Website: lowes
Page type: receipt
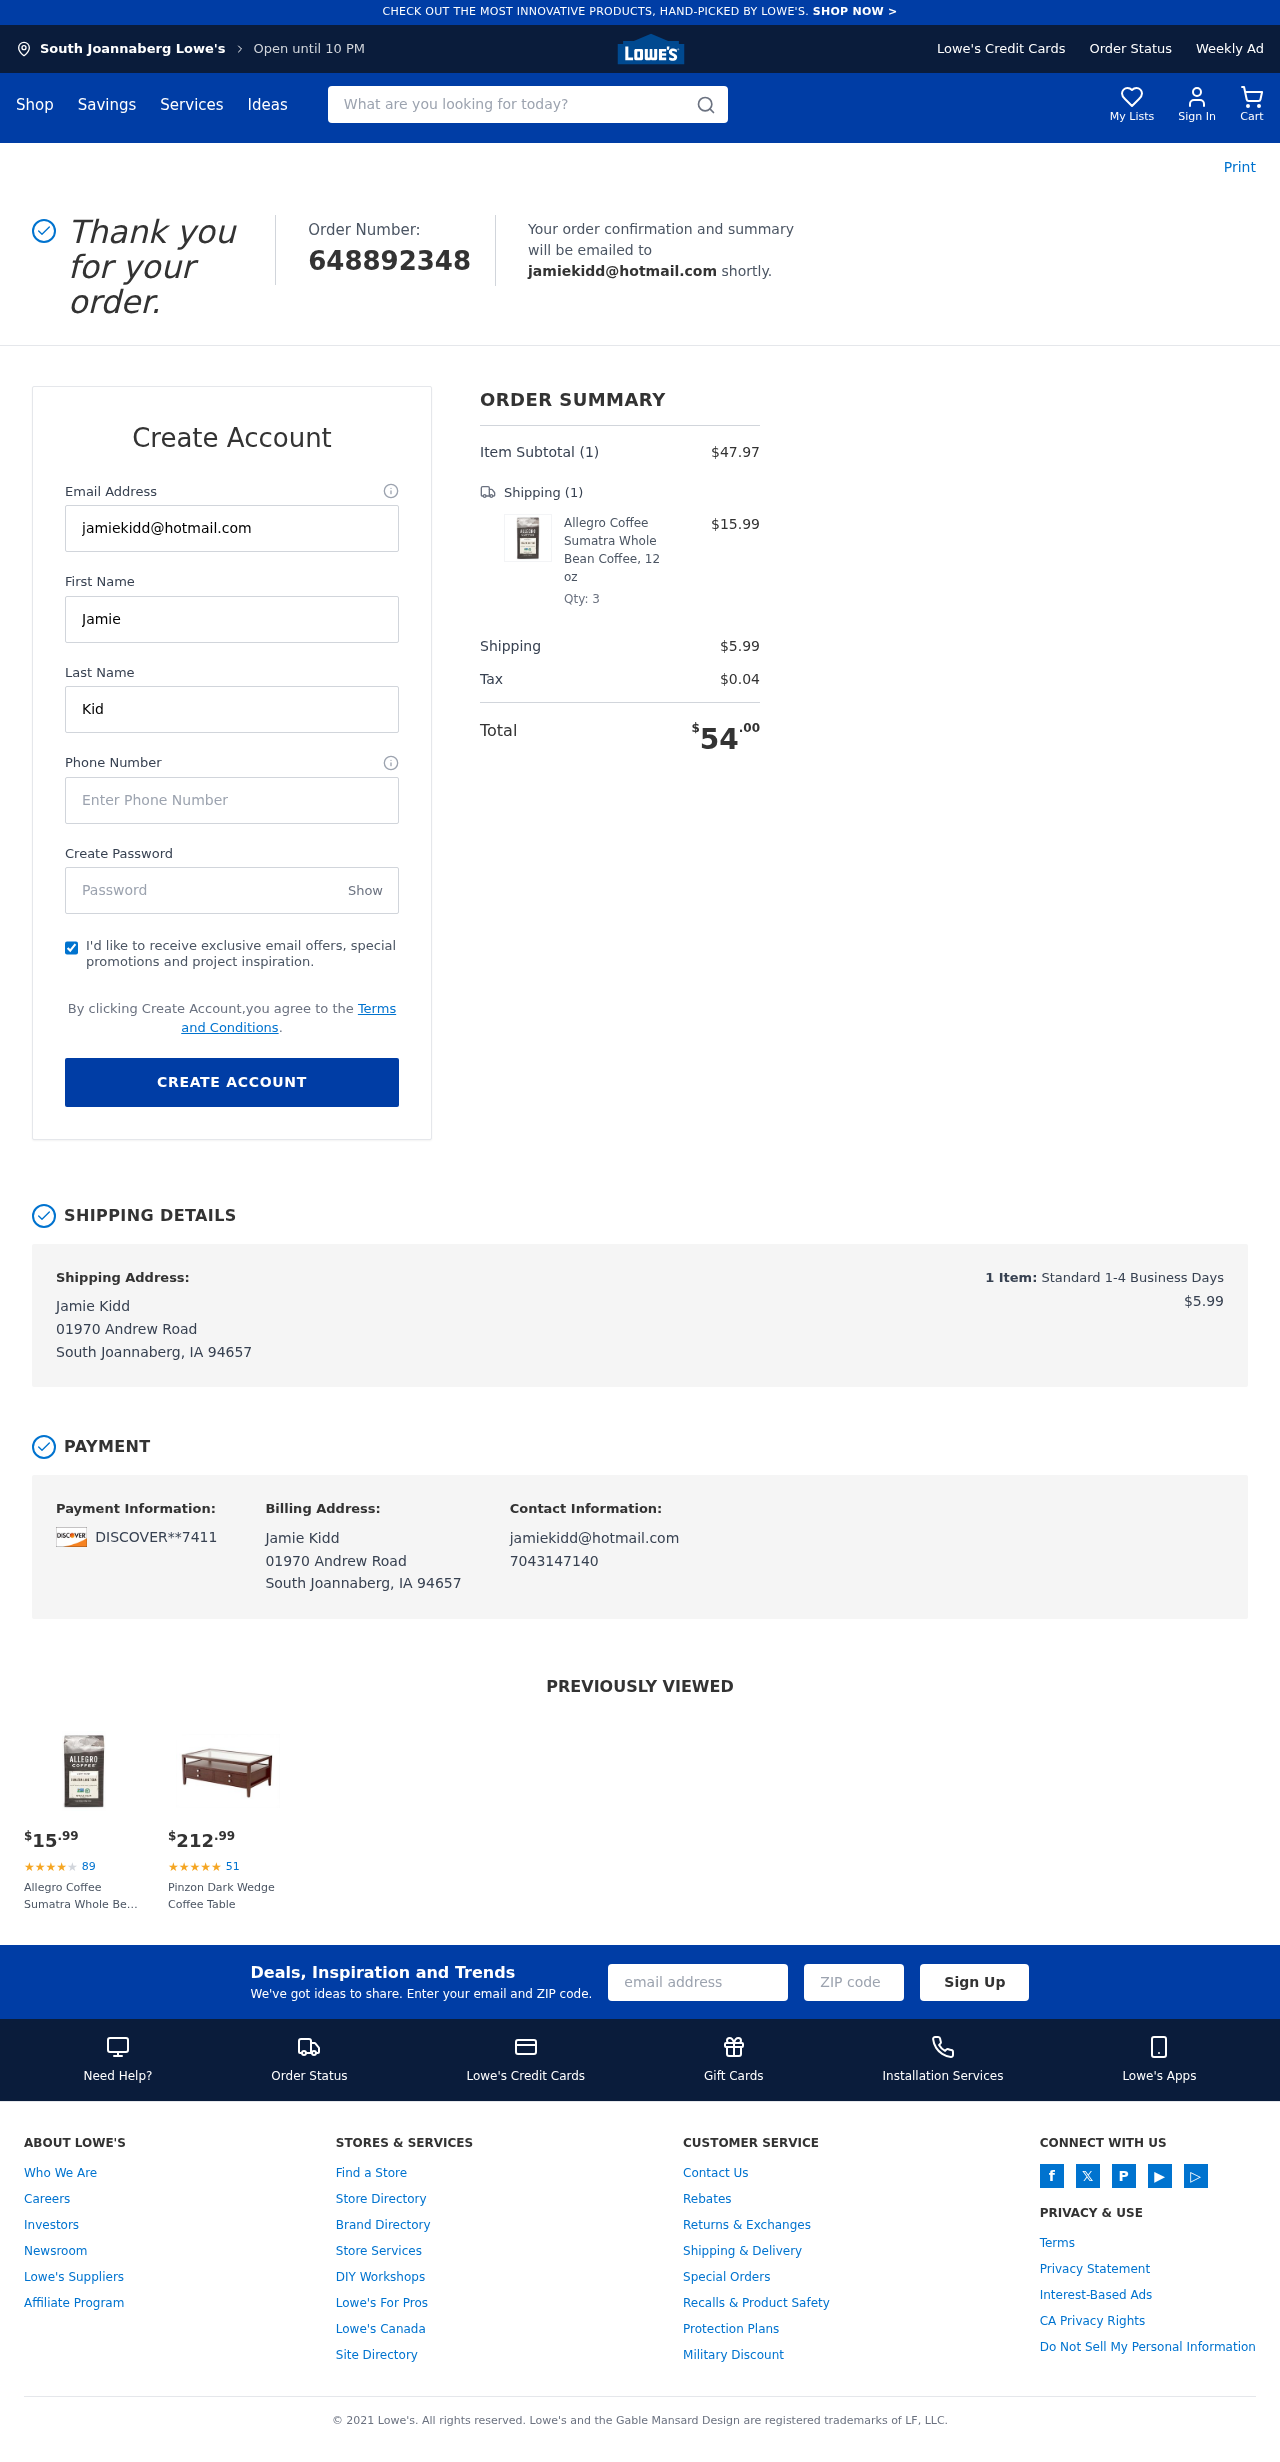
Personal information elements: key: PII_CARD_LAST4
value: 7411
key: PII_CARD_TYPE
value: DISCOVER
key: PII_CITY
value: South Joannaberg
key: PII_EMAIL
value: jamiekidd@hotmail.com
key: PII_FULLNAME
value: Jamie Kidd
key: PII_PHONE
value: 7043147140
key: PII_STREET
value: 01970 Andrew Road
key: PII_FIRSTNAME
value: Jamie
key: PII_LASTNAME
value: Kidd
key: PII_CITY_STATE_ZIP
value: South Joannaberg, IA 94657
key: PII_FULLNAME2
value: Jamie Kidd
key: PII_FULLNAME3
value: Jamie Kidd
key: PII_FIRSTNAME2
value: Jamie
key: PII_FIRSTNAME3
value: Jamie
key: PII_LASTNAME2
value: Kidd
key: PII_LASTNAME3
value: Kidd
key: PII_FIRSTNAME_DERIVED
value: Jamie
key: PII_LASTNAME_DERIVED
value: Kidd
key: PII_FULLNAME_DERIVED
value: Jamie Kidd
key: PII_NAME_FULL_DERIVED
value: Jamie Kidd
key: PII_STREET2
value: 01970 Andrew Road
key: PII_CITY_STATE_ZIP2
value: South Joannaberg, IA 94657
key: PII_EMAIL2
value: jamiekidd@hotmail.com
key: PII_EMAIL3
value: jamiekidd@hotmail.com
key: PII_PHONE_LINE
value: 7140
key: PII_PHONE_SUFFIX
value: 7140
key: PII_PHONE2
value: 7043147140
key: PII_PHONE3
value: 7043147140
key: PII_PHONE_NUMERIC
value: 7043147140
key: PII_PHONE_LINE_NUMERIC
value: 7140
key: PII_PHONE_SUFFIX_NUMERIC
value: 7140
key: PII_PHONE2_NUMERIC
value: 7043147140
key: PII_PHONE3_NUMERIC
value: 7043147140
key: PII_PHONE_DIGITS
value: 7043147140
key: PII_PHONE_LAST4
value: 7140
Product elements: key: PRODUCT1_NAME
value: Allegro Coffee Sumatra Whole Bean Coffee, 12 oz
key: PRODUCT1_PRICE
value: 15.99
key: PRODUCT1_QUANTITY
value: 3
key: PRODUCT2_NAME
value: Pinzon Dark Wedge Coffee Table
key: PRODUCT2_NUM_RATINGS
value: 51
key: PRODUCT2_PRICE
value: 212.99
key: PRODUCT1_PRICE2
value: $15.99
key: PRODUCT1_RATING2
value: ★
★
★
★
★
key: PRODUCT1_NUM_RATINGS2
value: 89
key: PRODUCT1_NAME2
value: Allegro Coffee Sumatra Whole Bean Coffee, 12 oz
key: PRODUCT2_RATING
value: ★
★
★
★
★
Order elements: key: ORDER_ID
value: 648892348
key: ORDER_NUM_ITEMS
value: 1
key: ORDER_SUBTOTAL
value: $47.97
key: ORDER_NUM_ITEMS2
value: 1
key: ORDER_SHIPPING_COST
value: $5.99
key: ORDER_TAX
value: $0.04
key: ORDER_TOTAL
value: $54.00
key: ORDER_NUM_ITEMS3
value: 1
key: ORDER_SHIPPING_COST2
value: $5.99
Search elements: key: HEADER_SEARCH
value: What are you looking for today?